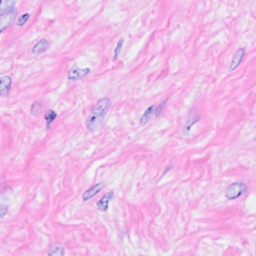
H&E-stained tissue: Breast